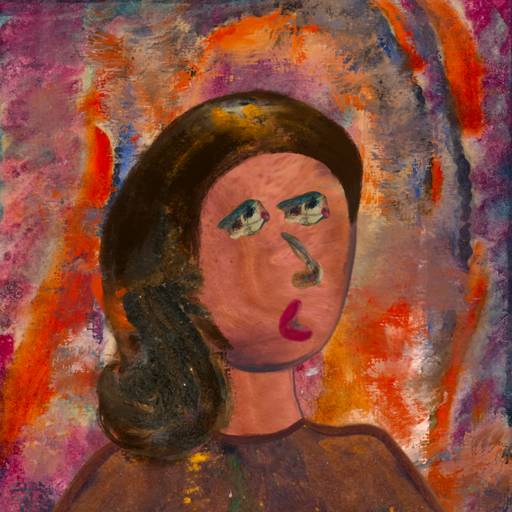
Background: Experience, Head And Neck Side: Mother_And_Son_Mother, Face Side: Pipe, Bust: Comrade, Hair Side: Gypsy_Queen, Head Accessory: Blank, Second Necklace: Blank, Necklace: Blank, Baby: Blank